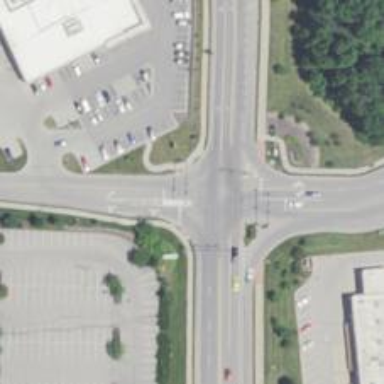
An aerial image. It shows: Crossing road.